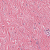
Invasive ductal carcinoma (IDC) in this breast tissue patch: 0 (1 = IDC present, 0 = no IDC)